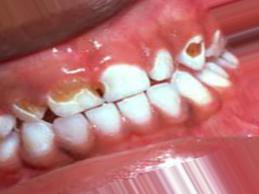
Condition: Caries